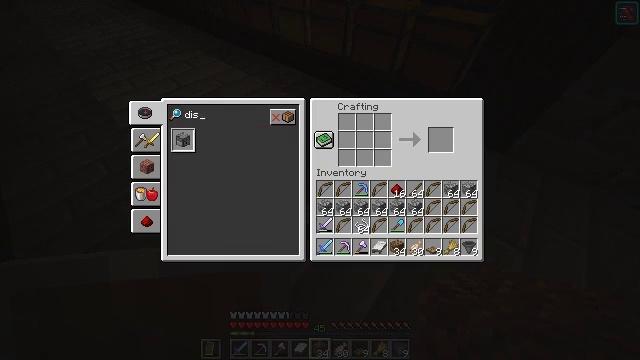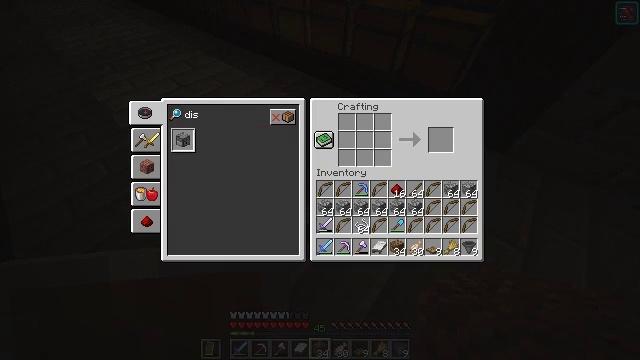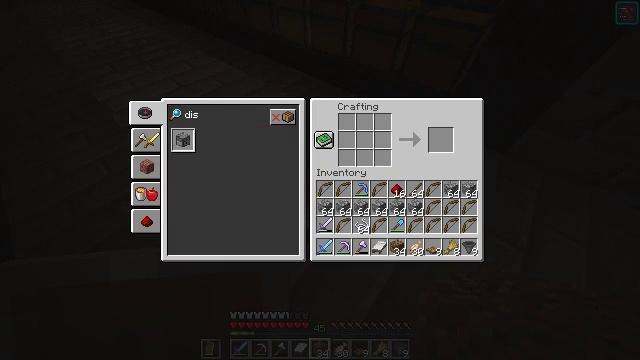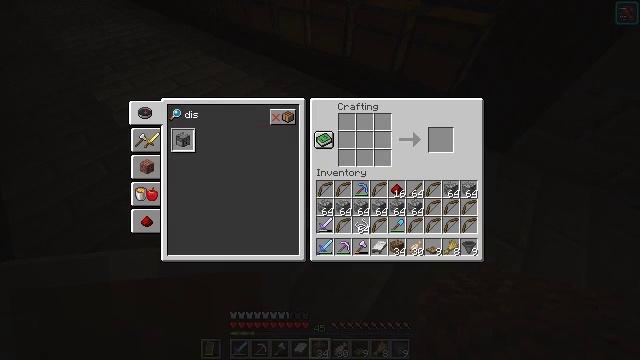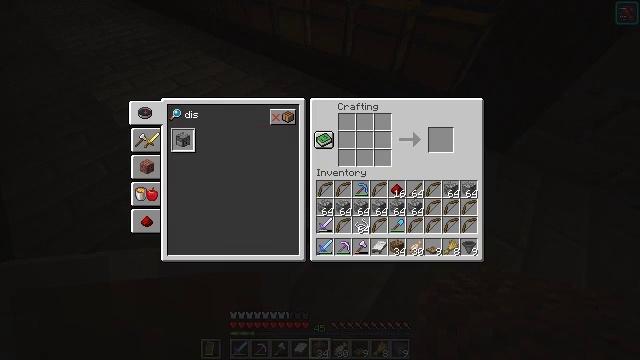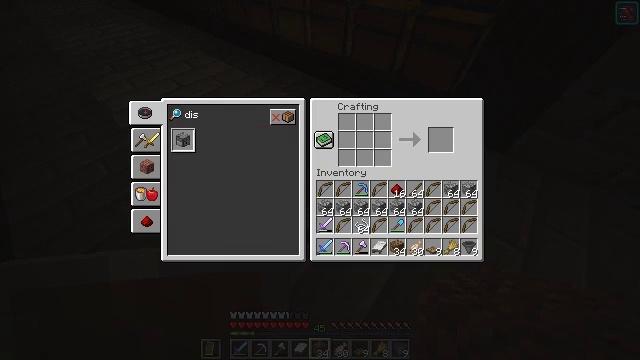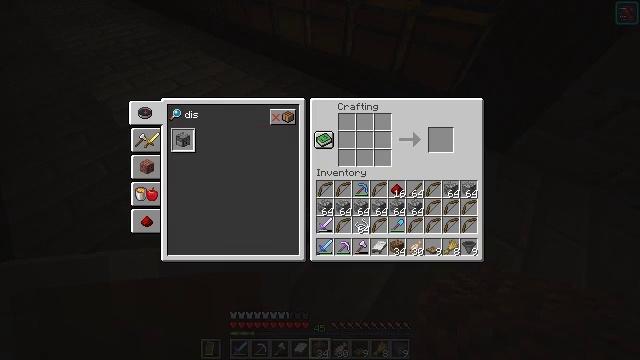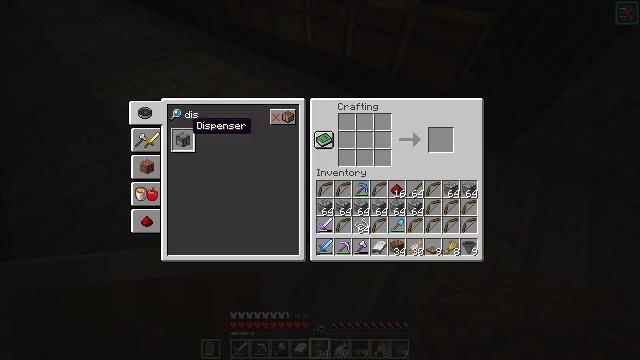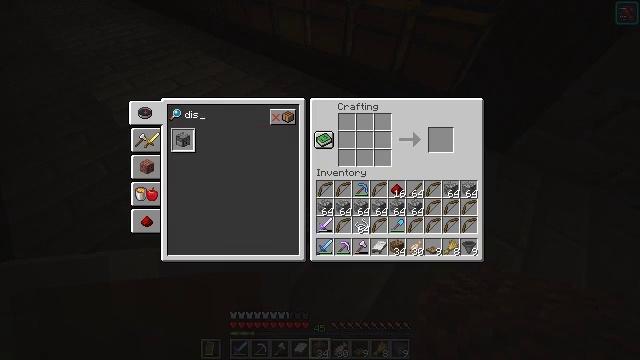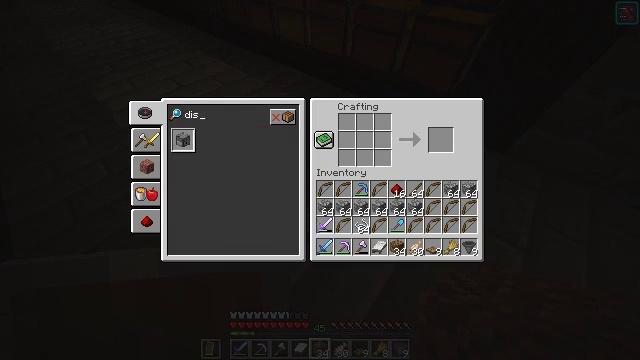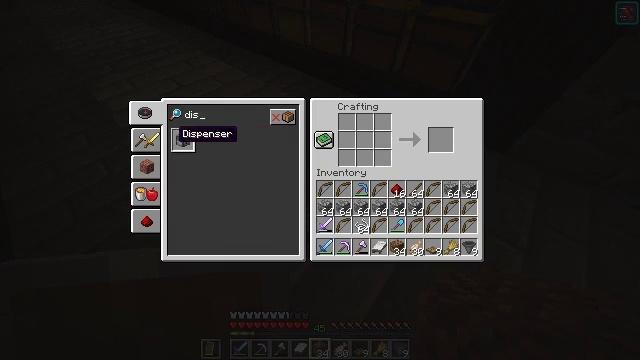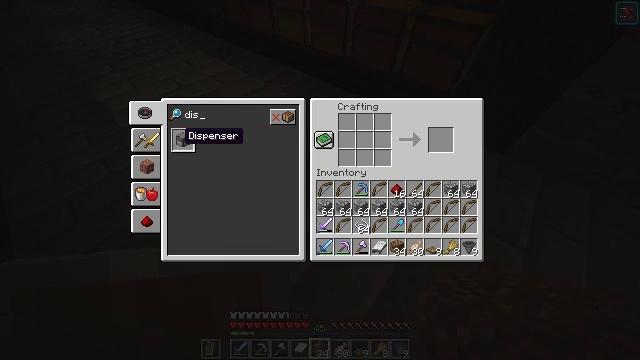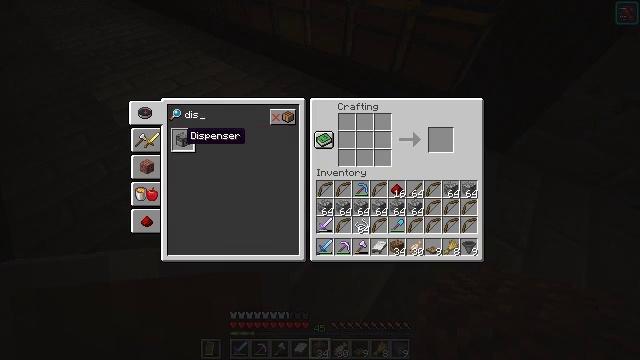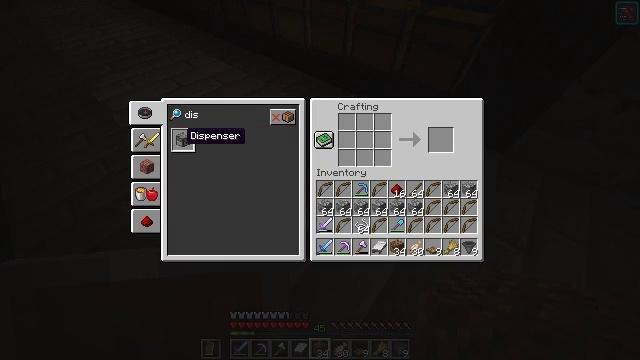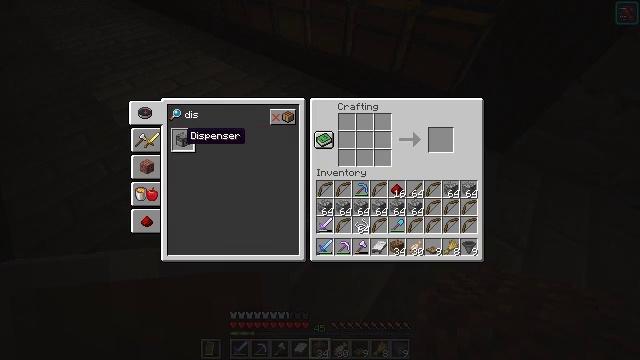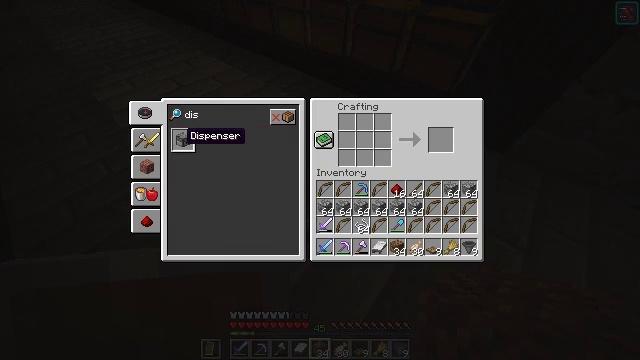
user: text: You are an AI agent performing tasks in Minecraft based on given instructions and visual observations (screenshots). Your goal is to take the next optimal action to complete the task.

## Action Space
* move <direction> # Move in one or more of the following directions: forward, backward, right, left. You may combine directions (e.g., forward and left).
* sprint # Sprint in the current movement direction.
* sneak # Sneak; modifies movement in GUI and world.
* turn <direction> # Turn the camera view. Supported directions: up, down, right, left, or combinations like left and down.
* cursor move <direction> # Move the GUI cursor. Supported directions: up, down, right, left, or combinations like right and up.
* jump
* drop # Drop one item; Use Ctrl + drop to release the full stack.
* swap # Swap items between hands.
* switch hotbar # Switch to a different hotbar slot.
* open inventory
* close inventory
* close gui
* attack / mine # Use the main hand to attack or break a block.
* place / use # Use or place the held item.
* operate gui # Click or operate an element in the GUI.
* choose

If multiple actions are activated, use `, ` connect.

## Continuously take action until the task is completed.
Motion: motion action
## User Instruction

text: Make a dispenser with materials.
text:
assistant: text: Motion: no_op
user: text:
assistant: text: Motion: no_op
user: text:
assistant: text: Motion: no_op
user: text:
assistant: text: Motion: no_op
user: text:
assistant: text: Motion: no_op
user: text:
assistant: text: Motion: cursor move left and down
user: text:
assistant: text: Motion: cursor move left and down
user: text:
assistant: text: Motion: sneak, cursor move left
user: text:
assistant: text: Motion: sneak
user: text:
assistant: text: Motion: sneak
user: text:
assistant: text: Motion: sneak
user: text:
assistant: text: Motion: sneak
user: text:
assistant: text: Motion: sneak, operate gui
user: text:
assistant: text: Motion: sneak, operate gui
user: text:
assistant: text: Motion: sneak, operate gui
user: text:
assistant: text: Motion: sneak
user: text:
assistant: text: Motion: sneak
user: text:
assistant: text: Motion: sneak
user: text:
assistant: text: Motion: sneak
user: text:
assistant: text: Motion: sneak
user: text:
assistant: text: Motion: sneak
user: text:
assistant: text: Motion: sneak
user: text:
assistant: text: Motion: sneak
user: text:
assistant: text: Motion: sneak
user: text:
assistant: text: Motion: sneak
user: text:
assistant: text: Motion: sneak, cursor move right
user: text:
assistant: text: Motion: sneak, cursor move right
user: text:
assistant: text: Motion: sneak, cursor move right
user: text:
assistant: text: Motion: sneak, cursor move right
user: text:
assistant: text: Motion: sneak, cursor move right